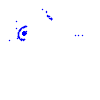
Particle: electron